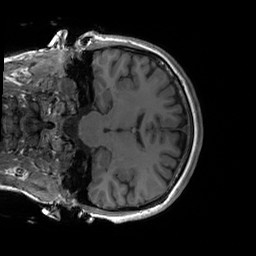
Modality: T1w
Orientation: coronal
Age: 27
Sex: female